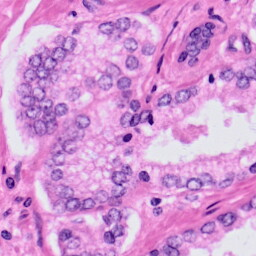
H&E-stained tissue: Prostate